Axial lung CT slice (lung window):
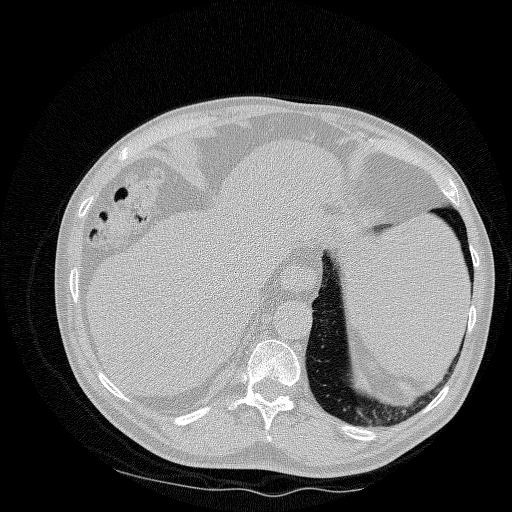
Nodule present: no